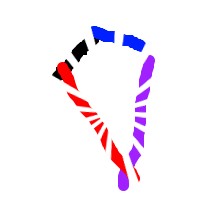
Shape: kite